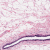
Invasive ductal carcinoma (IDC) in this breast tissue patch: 0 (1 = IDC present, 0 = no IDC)